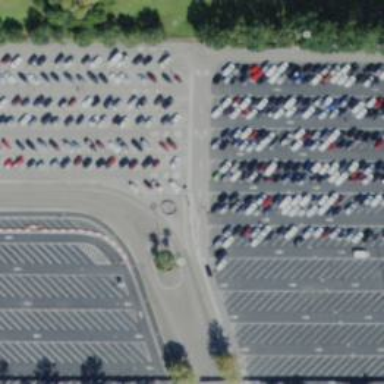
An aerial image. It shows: Designated parking area for trams on service road.